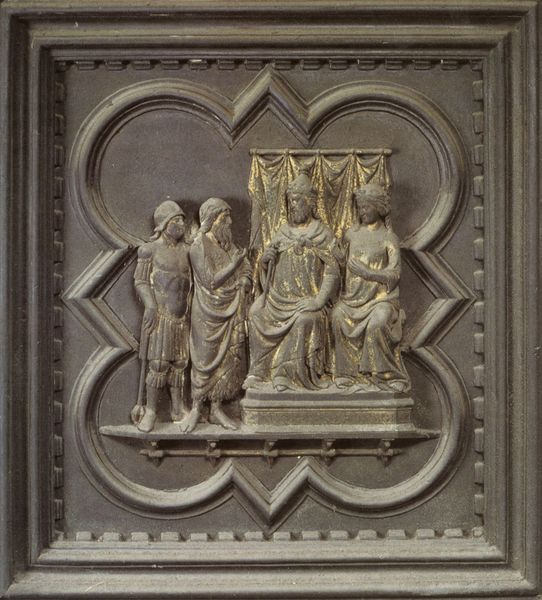
Titel: Südportal
Künstler: Andrea Pisano
Standort: Florenz, Baptisterium (EU - I - Toskana)
Schlagwörter: mann, umhang, menschen, sitzen, frau, grau, holz, hüte, männer, szene, tür, muster, ornament, bart, bärte, kappen, mütze, mützen, falten, rahmen, sockel, stehen, stein, vorhang, gewand, gold, haare, mantel, sitzend, gewänder, paar, personen, skulptur, relief, figuren, könig, thron, tafel, verzierung, bronze, podest, foto, vier, vergoldet, dom, plastisch, schwert, uniform, soldat, waffe, helm, herrscher, schnitzerei, portal, sims, helme, sandstein, krieger, krönung, königin, heilige, stange, keule, quadrat, vertäfelung, kassette, einrahmung, vierpass, karree, königspaar, befragung, kassete, bronzeportal, umhanag, stamge